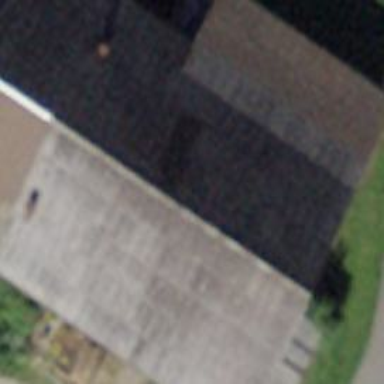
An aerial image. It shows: Gabled roof barn.